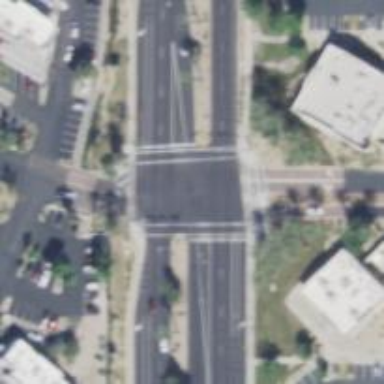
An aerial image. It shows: Solid stop line on the road marking.